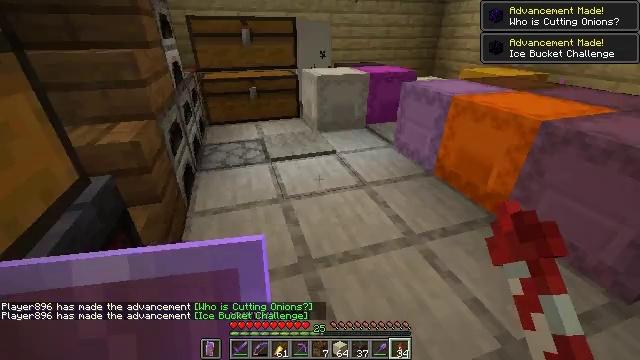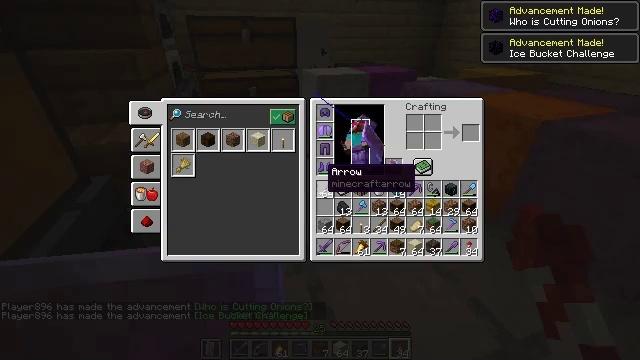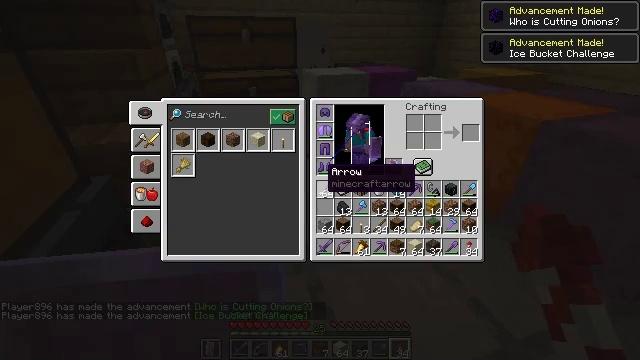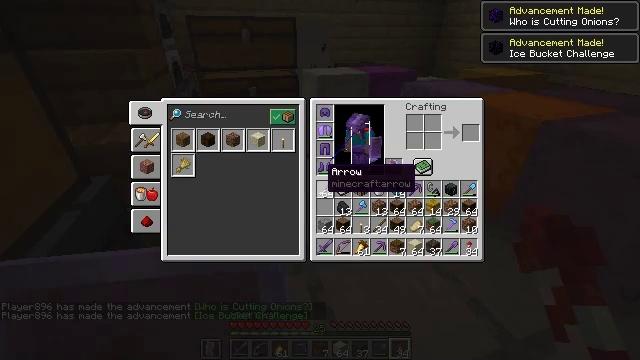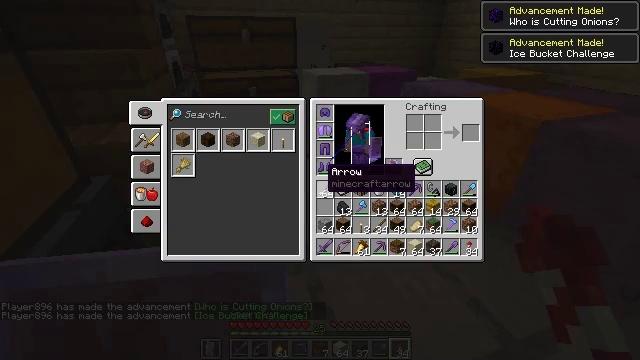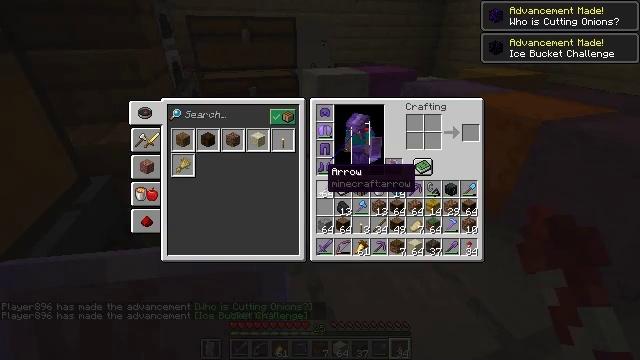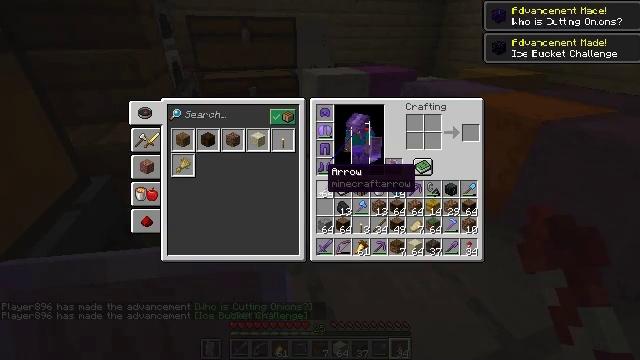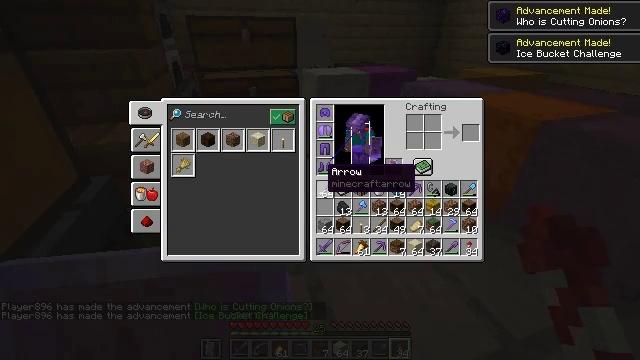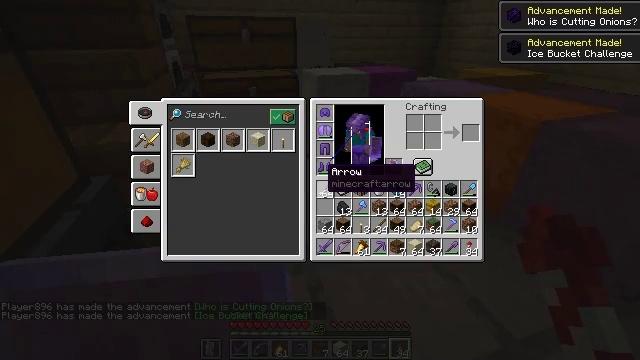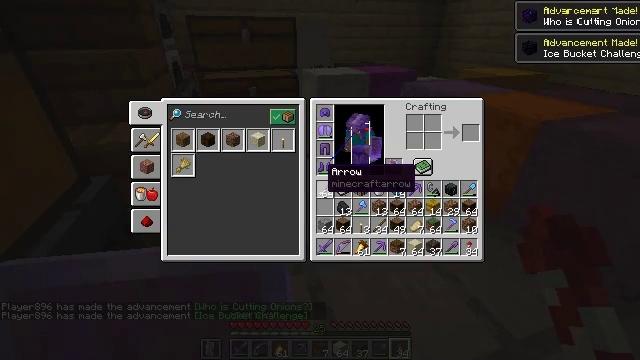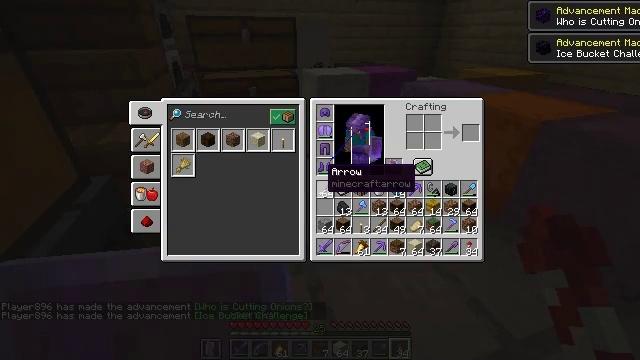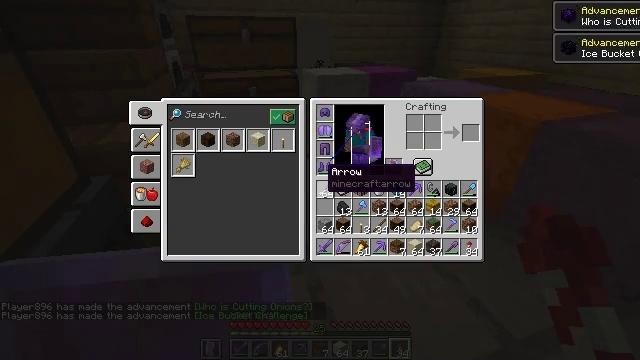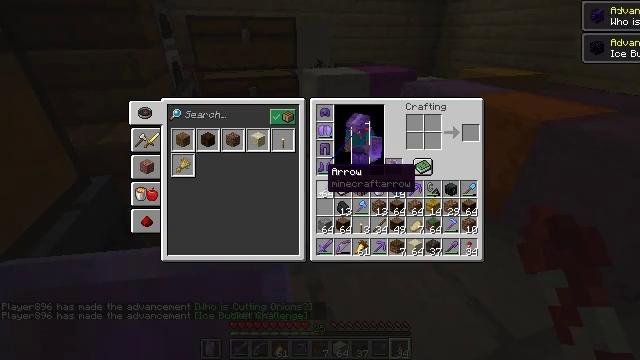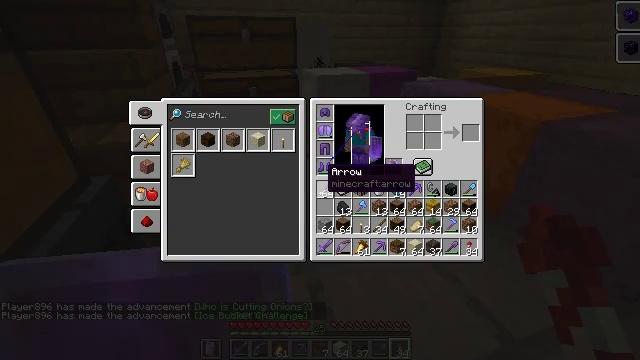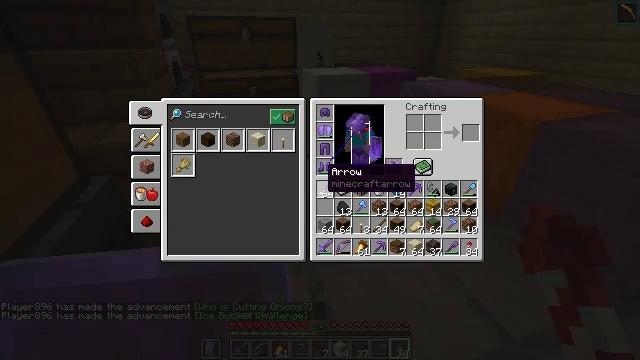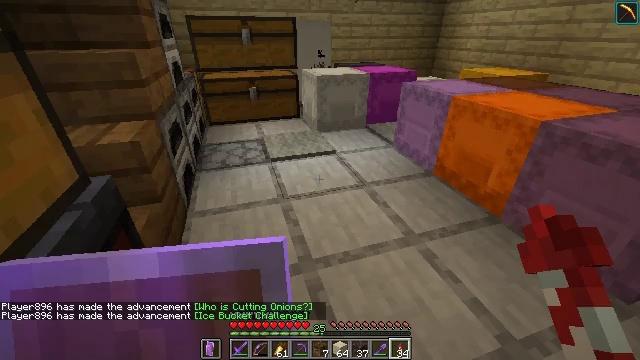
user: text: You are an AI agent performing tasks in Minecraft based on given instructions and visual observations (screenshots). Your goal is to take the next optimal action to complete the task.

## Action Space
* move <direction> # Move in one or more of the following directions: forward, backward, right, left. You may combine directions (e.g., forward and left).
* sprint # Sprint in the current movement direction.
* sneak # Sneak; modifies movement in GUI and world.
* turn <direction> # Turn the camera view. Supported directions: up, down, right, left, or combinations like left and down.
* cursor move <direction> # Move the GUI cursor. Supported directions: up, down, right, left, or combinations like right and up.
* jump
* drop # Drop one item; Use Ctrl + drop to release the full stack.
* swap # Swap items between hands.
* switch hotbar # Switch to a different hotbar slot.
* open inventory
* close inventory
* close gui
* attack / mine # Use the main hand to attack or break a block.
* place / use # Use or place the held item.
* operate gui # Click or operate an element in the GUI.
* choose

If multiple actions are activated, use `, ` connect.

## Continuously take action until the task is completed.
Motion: motion action
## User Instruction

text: Craft the brown dye.
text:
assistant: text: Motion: open inventory
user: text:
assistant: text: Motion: open inventory
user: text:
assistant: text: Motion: open inventory
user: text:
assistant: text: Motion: no_op
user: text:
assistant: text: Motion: no_op
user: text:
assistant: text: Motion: no_op
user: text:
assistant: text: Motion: no_op
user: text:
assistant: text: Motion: no_op
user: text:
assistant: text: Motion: no_op
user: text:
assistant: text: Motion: no_op
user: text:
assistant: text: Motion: no_op
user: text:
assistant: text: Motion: no_op
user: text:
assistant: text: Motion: no_op
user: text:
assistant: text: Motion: no_op
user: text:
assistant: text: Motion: no_op
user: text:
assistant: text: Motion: no_op
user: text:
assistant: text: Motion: turn left and up
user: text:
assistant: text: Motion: turn left and up
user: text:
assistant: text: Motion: turn left and up
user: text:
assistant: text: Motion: turn left and up
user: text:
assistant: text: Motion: no_op
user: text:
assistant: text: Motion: no_op
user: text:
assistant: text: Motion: use / place
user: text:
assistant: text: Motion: use / place
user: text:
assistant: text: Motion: use / place
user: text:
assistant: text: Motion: no_op
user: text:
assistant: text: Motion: no_op
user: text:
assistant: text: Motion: no_op
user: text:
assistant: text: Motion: no_op
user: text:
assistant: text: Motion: no_op